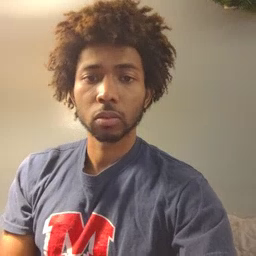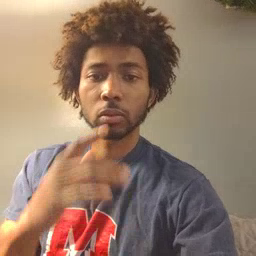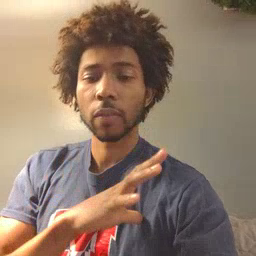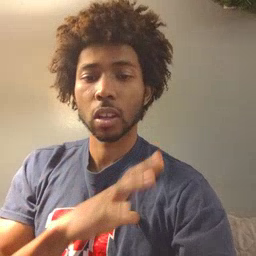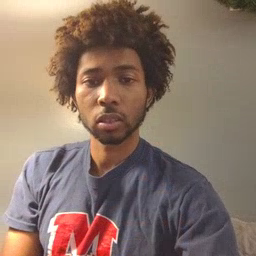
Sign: fine